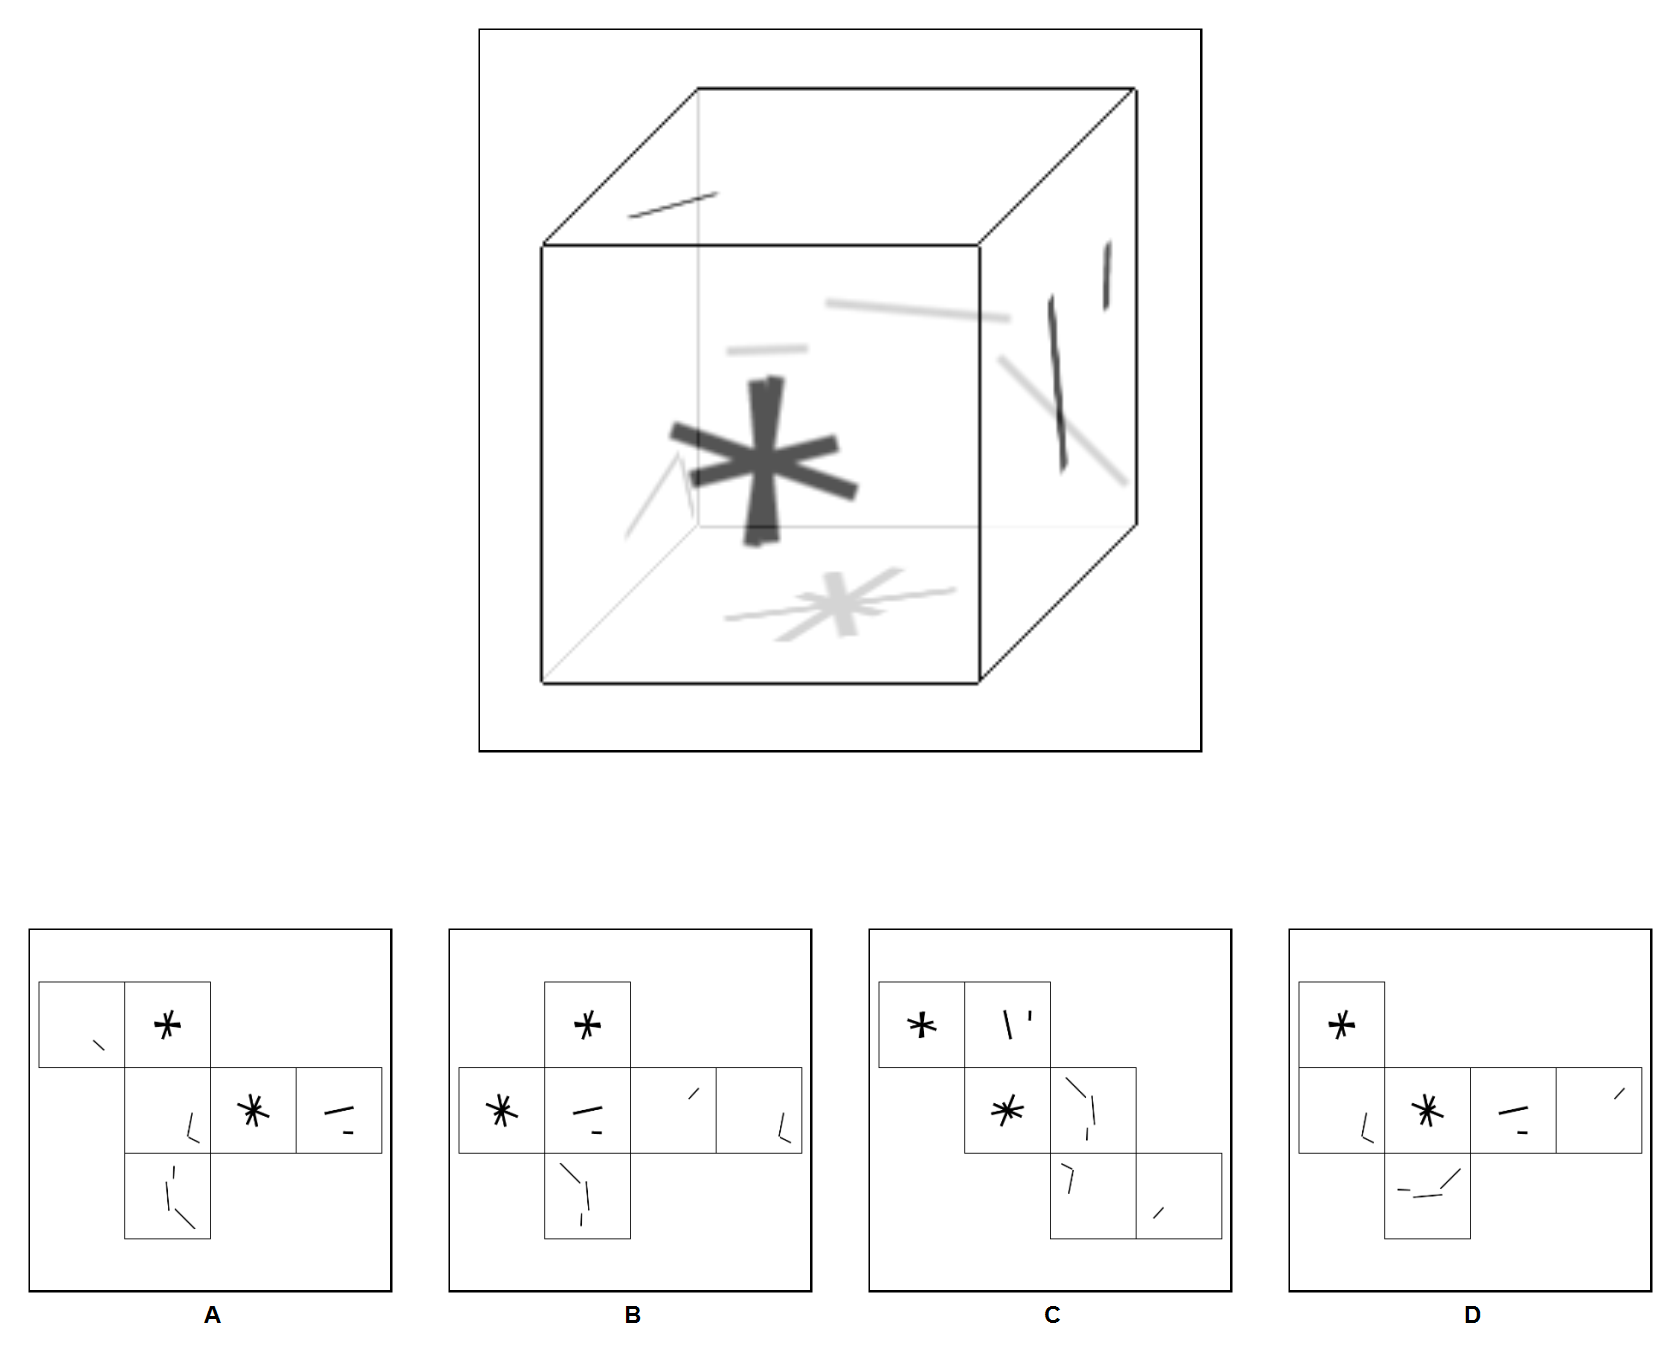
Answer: C